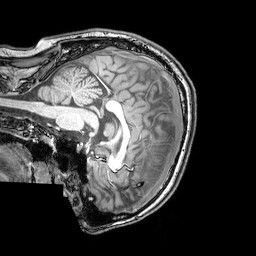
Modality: T1w
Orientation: sagittal
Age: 22
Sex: male
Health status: healthy
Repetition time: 0.081 s
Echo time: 0.037 s